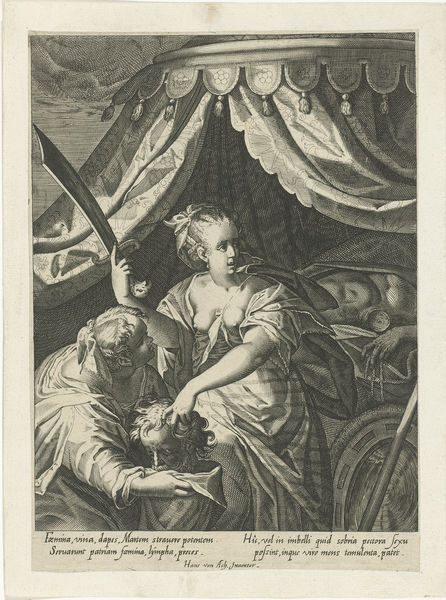
Titel: Judit met het hoofd van Holofernes
Künstler: Aegidius Sadeler
Standort: Amsterdam
Institution: Rijksmuseum
Schlagwörter: dunkel, himmel, kopf, mann, weiß, frauen, brust, busen, frau, hell, köpfe, schwarz, zeichnung, falten, gesicht, haupt, holofernes, judith, köpfen, mord, tot, vorhang, kontrast, brüste, schrift, stab, krieg, sword, women, woman, unterschrift, radierung, stich, schwert, säbel, text, soldat, hand, altes testament, baldachin, zelt, latein, lateinisch, breasts, tent, k, schwaert, decapitate